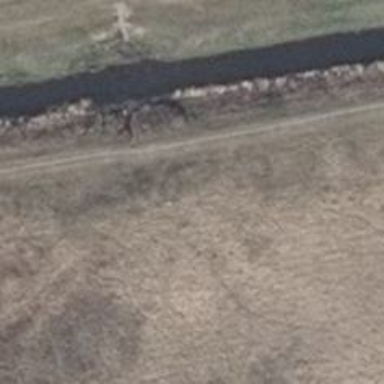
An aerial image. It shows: Path covered with grass.